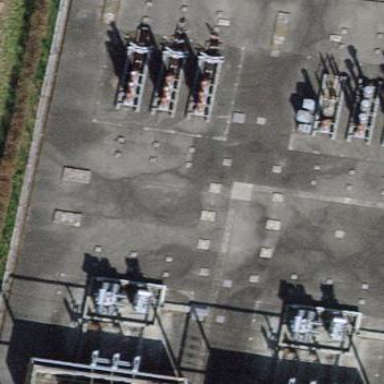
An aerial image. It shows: Distribution level power substation.